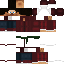
A male human skin with medium skin, wearing brown long hair dressed in a red hoodie and red pants, featuring a closed mouth.